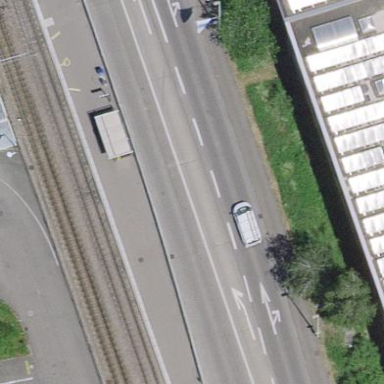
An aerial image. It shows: Platform for public transport with shelter. It is tram platform.